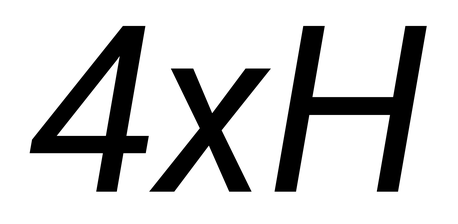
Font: Roboto-Italic_Italic